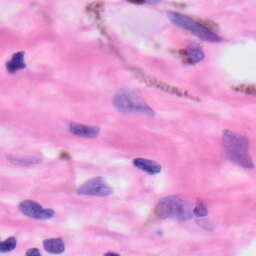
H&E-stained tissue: Skin